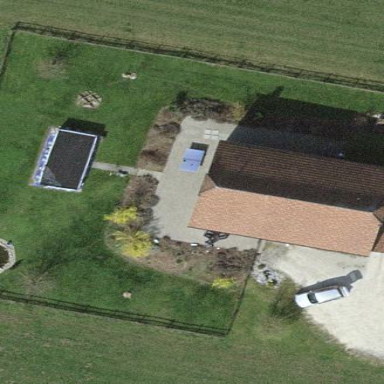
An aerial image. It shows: Garden surrounded by fence.